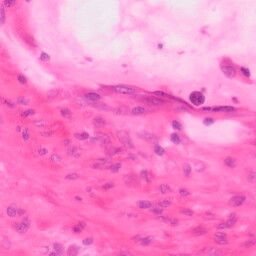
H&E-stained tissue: Colon